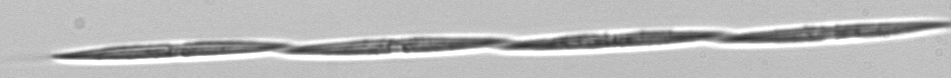
Label: Pseudo-nitzschia